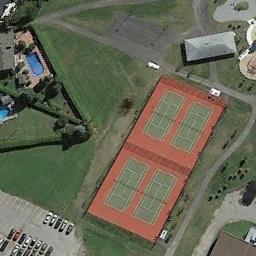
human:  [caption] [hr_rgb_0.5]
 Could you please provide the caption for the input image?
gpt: The tennis court is on the grass next to some buildings .

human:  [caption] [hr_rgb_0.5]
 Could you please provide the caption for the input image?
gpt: Buildings and parking lot next to tennis court built on the lawn .

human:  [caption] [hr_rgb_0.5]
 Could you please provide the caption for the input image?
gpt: The tennis courts are surrounded by grass .

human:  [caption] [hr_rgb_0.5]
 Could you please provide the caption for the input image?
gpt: There is a small tennis court on the left side of the building .

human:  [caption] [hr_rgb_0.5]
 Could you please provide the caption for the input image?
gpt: The tennis courts are on a green meadow .